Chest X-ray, PA view. Patient: 6 years old, sex F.
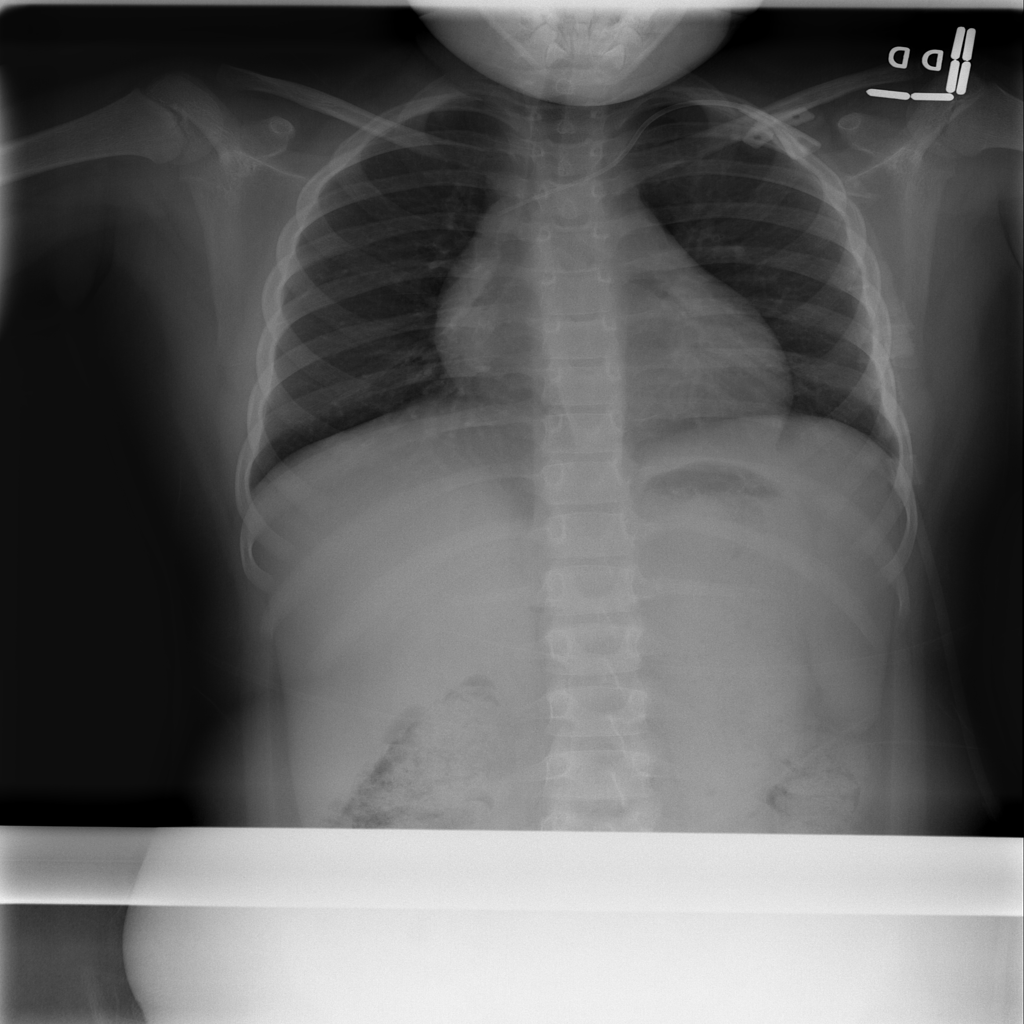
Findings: No Finding